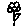
Label: flower